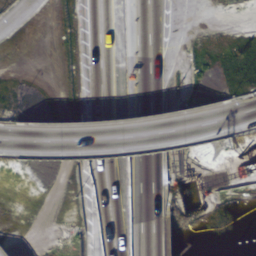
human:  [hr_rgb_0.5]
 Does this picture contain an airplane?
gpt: no

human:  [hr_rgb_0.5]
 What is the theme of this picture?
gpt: overpass

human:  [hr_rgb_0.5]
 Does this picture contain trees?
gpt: yes

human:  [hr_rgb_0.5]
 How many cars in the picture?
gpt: ten

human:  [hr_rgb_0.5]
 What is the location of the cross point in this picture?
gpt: center